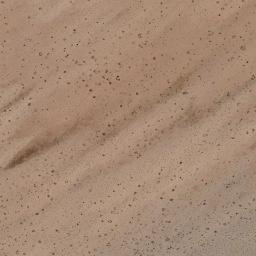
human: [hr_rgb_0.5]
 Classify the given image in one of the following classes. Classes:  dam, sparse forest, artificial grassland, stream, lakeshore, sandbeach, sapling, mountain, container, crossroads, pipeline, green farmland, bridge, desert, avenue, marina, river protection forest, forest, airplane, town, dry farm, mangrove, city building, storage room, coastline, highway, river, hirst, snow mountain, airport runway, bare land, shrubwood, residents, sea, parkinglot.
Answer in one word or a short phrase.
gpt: desert